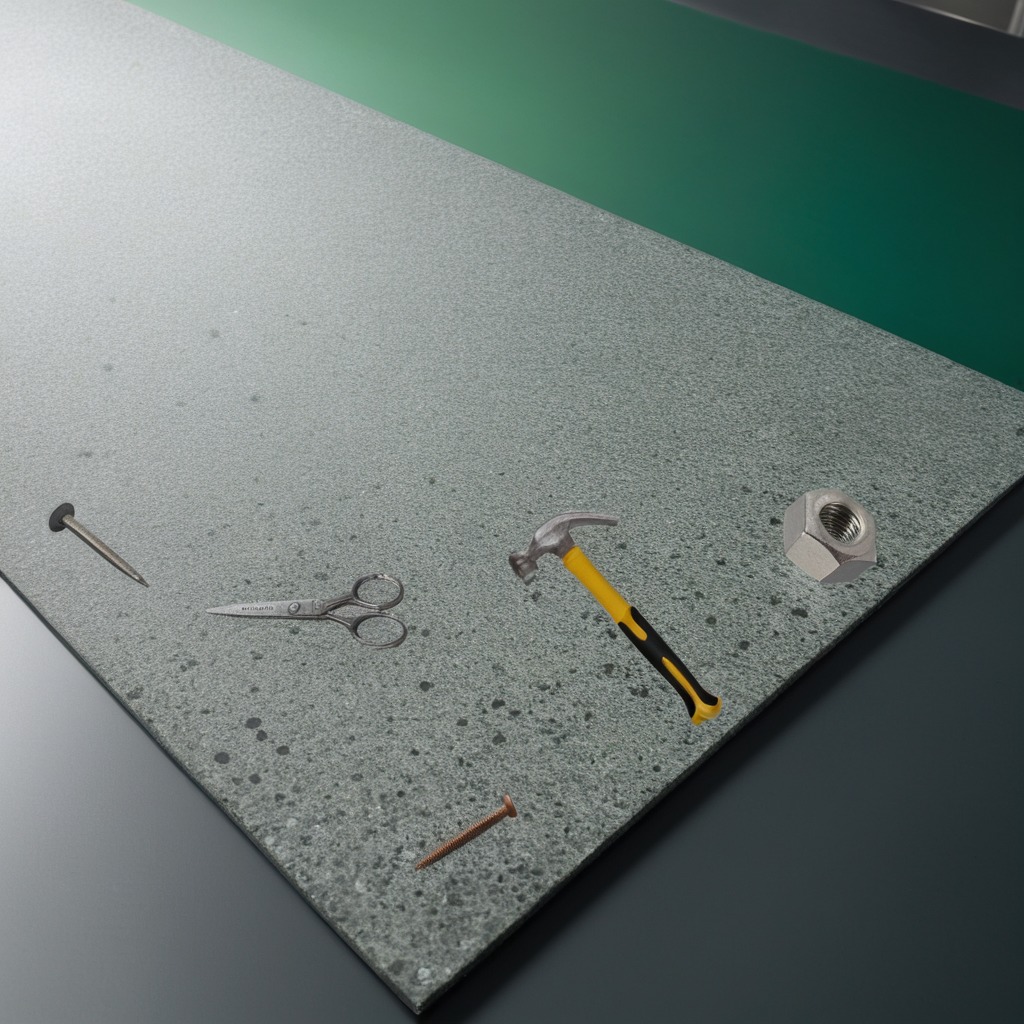
A metal machine screw, an iron nail, a hammer, a metal nut, and a pair of scissors are lying on the green rubber mat.